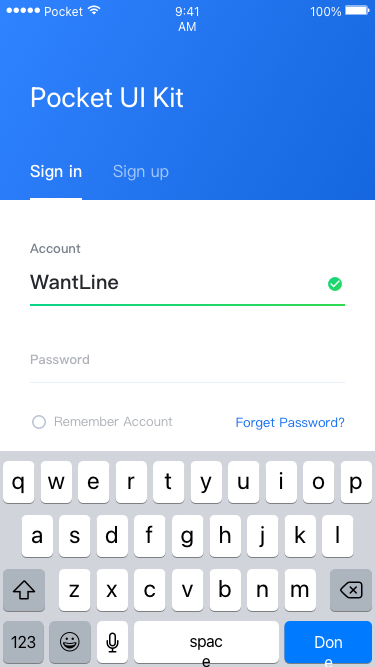
Text in this UI design:
q
z
r
v
d
u
h
w
x
t
b
f
i
j
e
c
s
a
y
n
m
g
o
k
p
l
space
123
Done
Pocket UI Kit
Sign in
Sign up
WantLine
Account
Password
Remember Account
Forget Password?